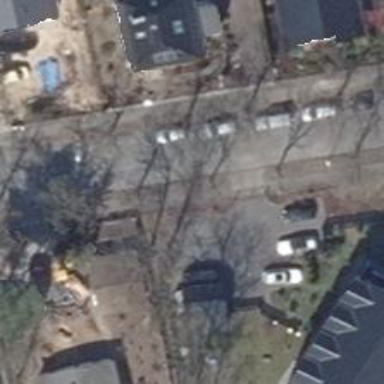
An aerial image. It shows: Residential road with separate sidewalks on both sides.